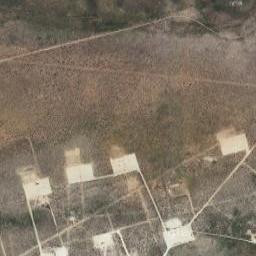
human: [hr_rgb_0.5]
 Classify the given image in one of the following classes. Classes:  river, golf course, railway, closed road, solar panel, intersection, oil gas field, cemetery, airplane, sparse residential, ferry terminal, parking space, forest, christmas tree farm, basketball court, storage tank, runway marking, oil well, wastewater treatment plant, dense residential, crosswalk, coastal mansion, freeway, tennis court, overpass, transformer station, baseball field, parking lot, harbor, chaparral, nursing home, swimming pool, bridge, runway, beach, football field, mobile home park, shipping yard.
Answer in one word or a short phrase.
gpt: oil gas field